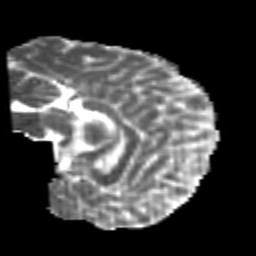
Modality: MD
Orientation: sagittal
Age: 22
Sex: male
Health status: healthy
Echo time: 0.074 s